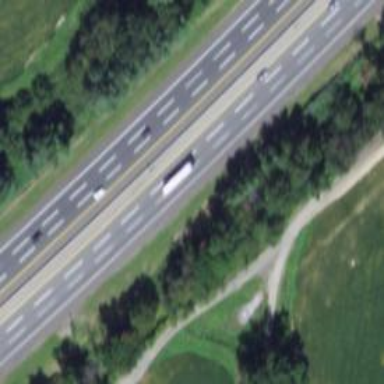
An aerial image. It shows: Asphalt motorway classified as Urban Freeway/Expressway according to HFCS.